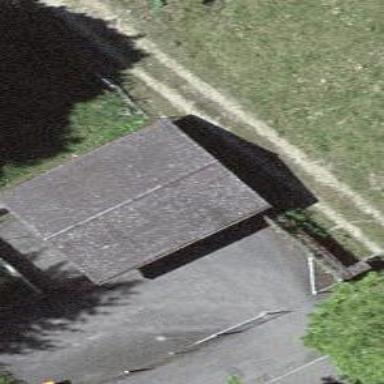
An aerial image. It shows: Garage.